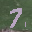
Label: 7